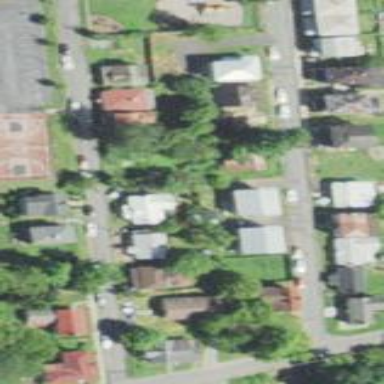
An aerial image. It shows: Residential area within neighborhood.